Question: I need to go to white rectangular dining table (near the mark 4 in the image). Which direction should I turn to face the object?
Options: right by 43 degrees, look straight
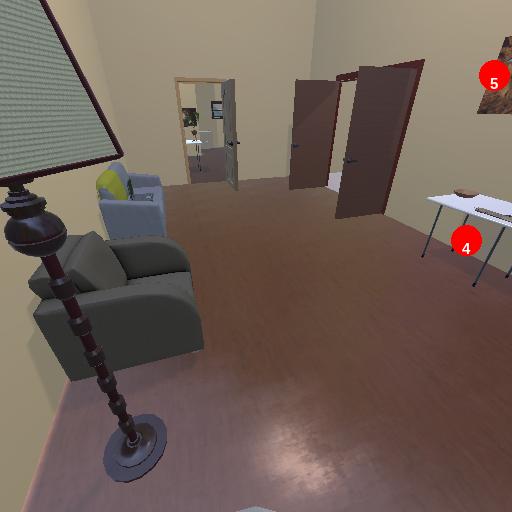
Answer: right by 43 degrees